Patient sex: M
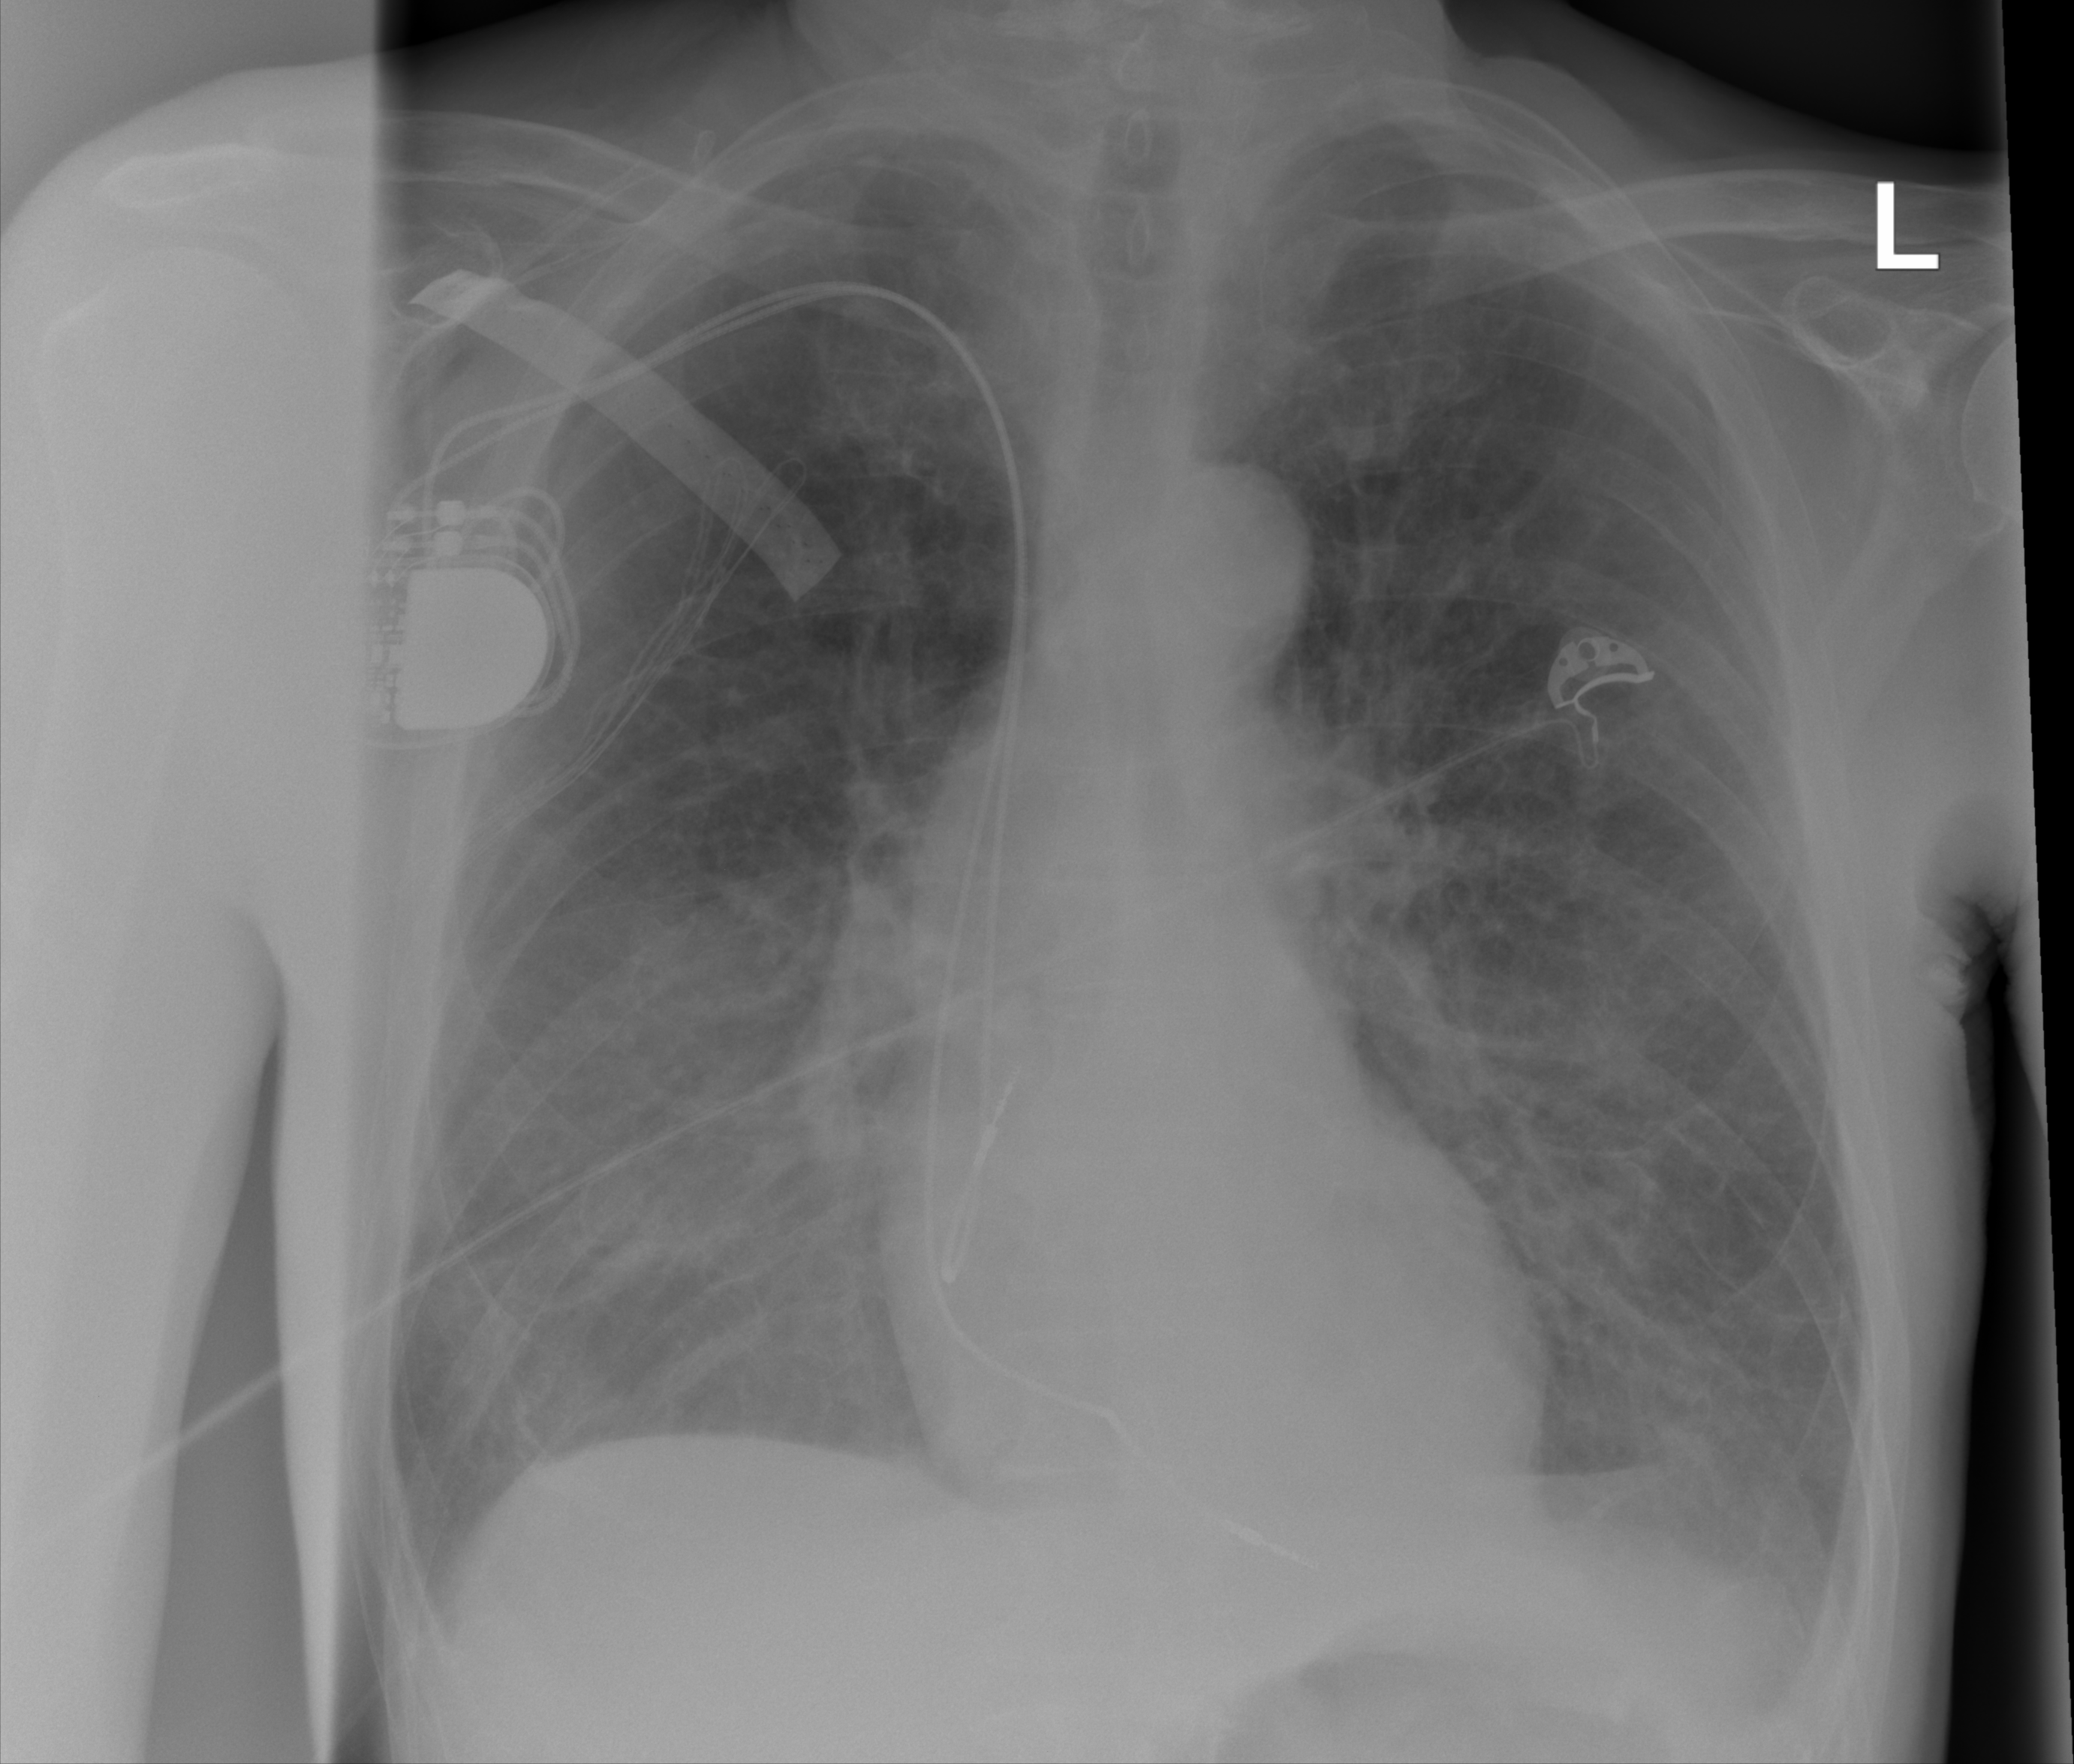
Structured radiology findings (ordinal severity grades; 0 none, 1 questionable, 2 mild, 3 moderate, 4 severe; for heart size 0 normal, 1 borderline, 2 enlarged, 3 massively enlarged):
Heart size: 0
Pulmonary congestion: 0
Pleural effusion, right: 0
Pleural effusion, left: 0
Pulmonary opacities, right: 2
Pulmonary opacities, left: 0
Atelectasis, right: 2
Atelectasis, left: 0